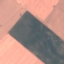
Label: AnnualCrop